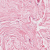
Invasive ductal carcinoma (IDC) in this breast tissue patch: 0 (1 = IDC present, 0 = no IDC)